Field crop: maize
Growth stage: 1
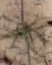
Species: salsola